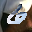
Label: 6